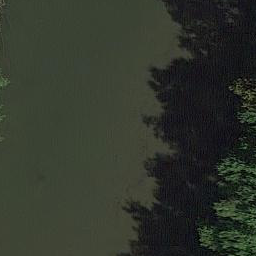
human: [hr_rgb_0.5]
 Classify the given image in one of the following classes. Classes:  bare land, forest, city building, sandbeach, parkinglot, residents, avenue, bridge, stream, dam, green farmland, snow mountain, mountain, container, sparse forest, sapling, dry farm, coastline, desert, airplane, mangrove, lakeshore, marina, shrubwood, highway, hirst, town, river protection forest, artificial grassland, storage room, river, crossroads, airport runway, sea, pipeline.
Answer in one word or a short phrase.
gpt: river protection forest